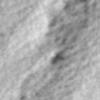
Label: no_change